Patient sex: M
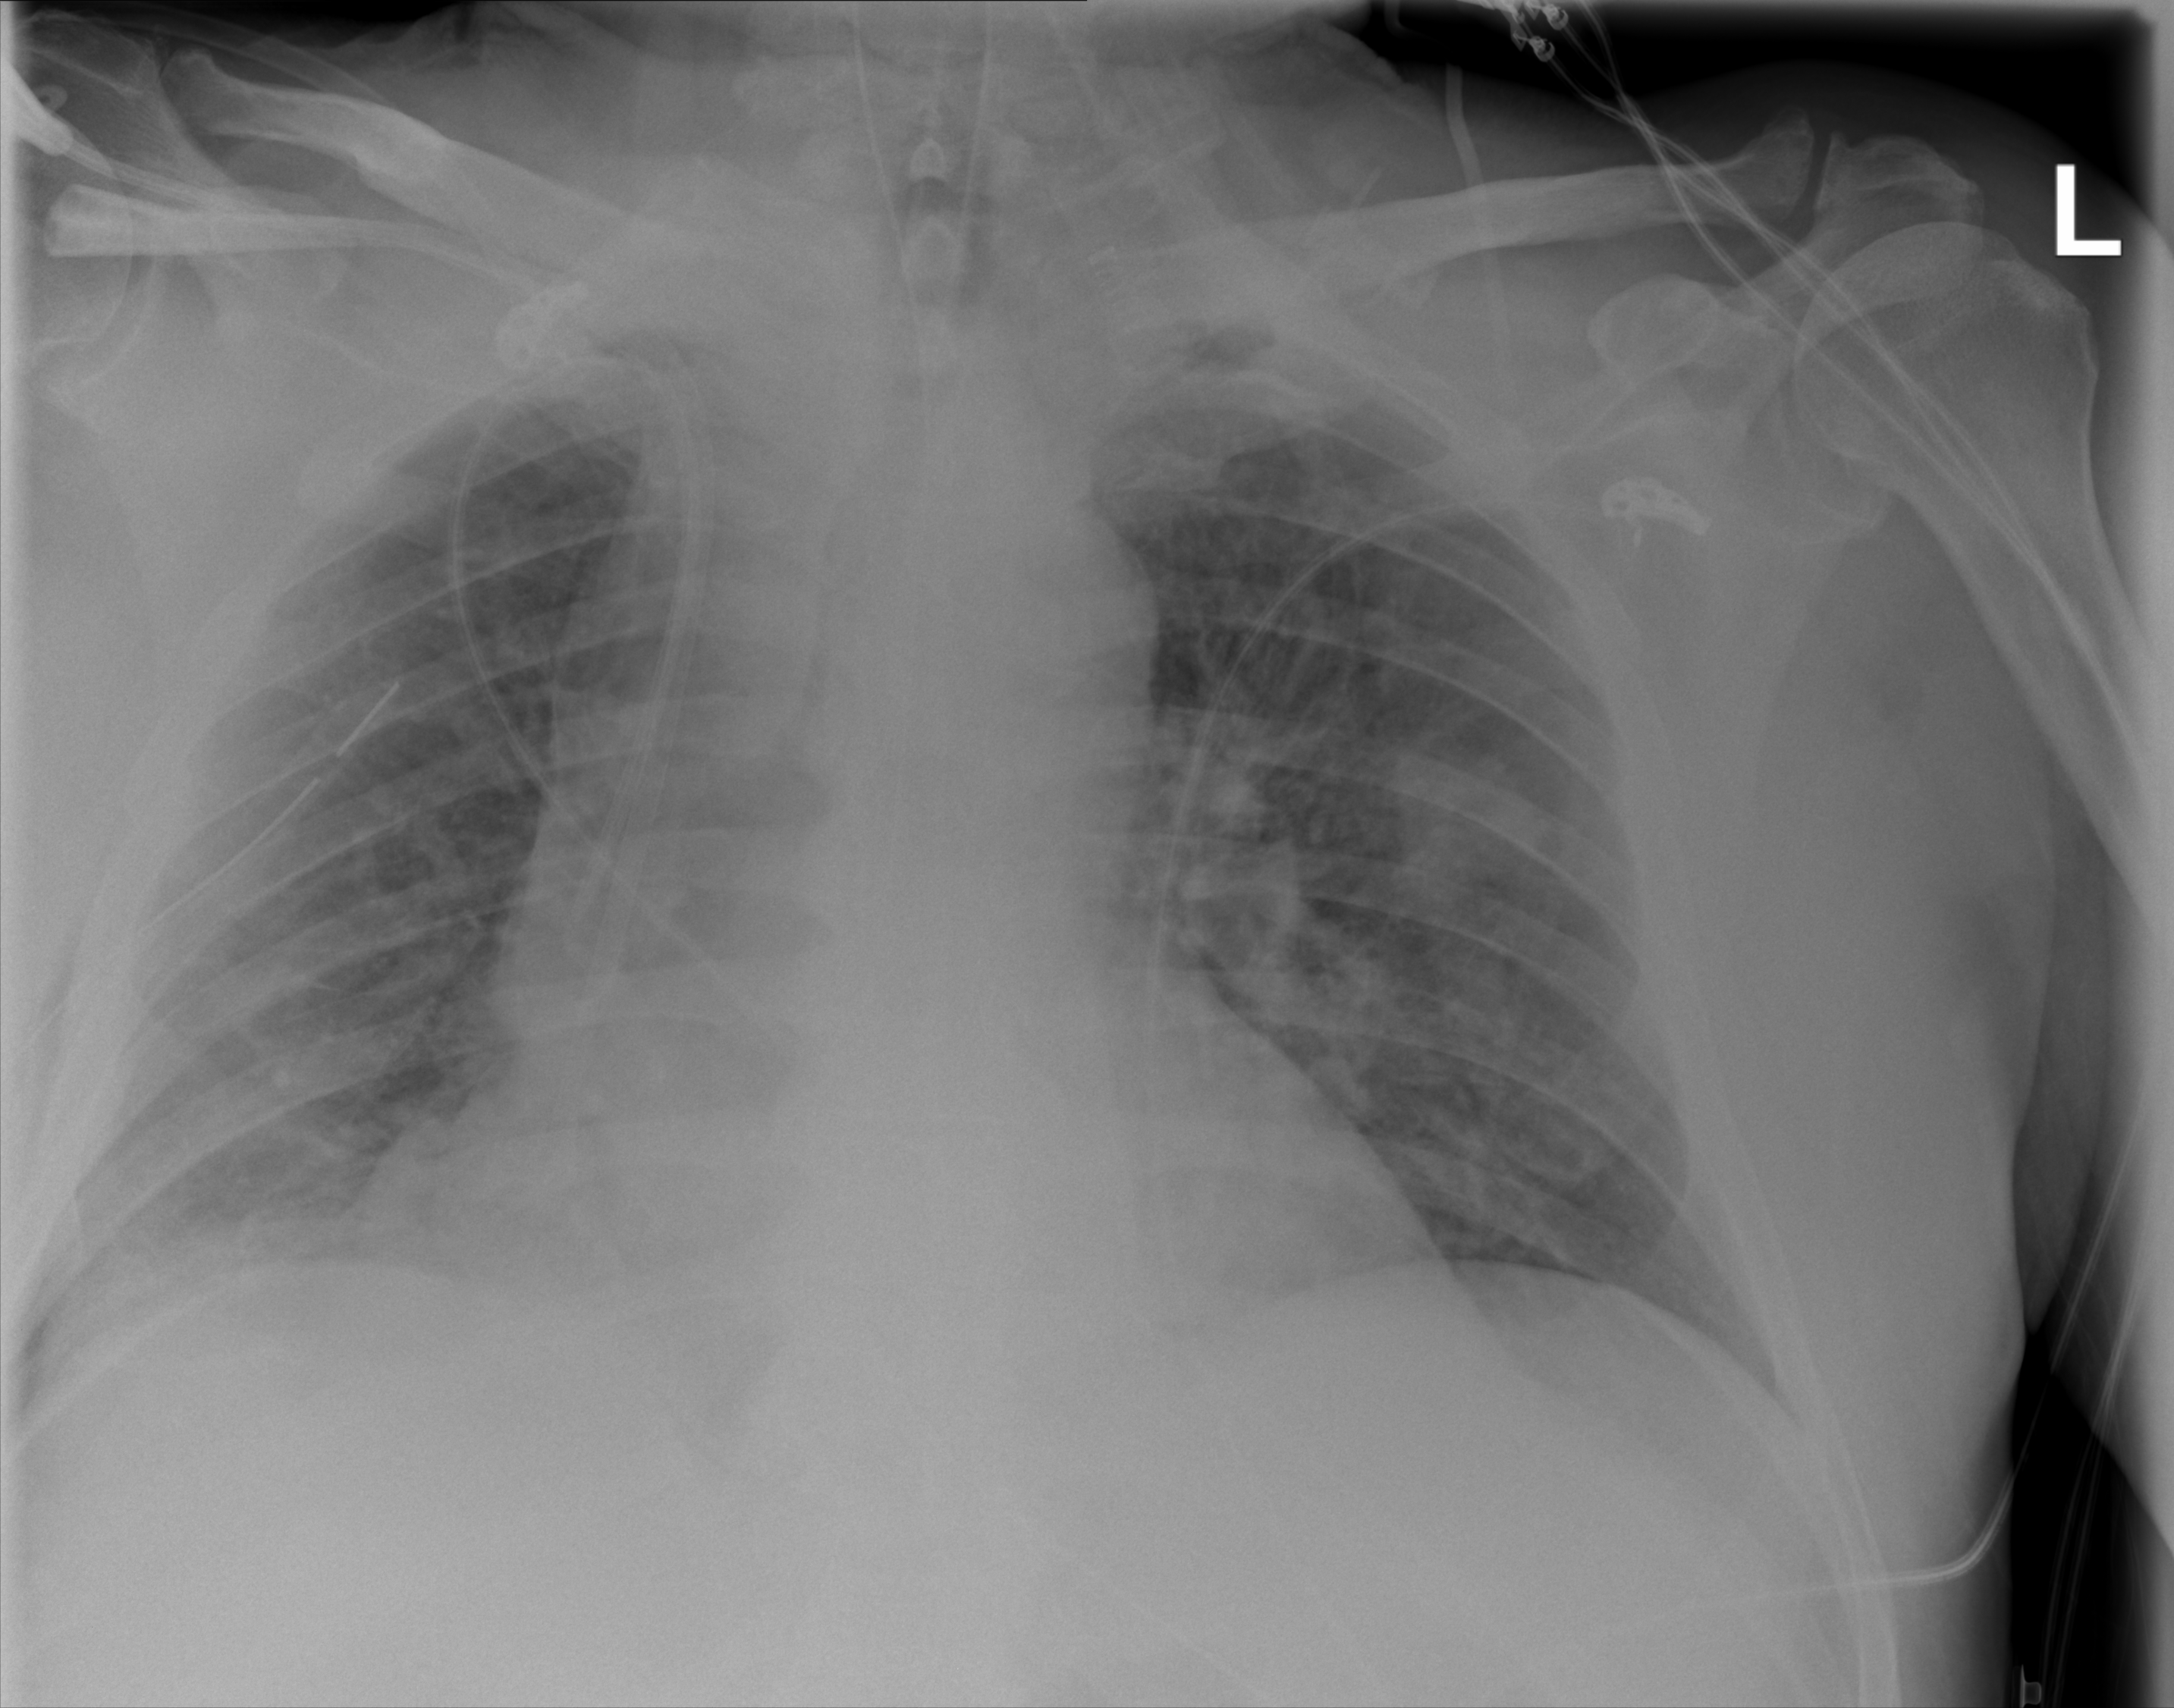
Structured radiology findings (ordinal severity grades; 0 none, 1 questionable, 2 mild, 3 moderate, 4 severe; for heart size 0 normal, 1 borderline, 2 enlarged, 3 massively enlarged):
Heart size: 2
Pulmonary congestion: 2
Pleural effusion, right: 0
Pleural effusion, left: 0
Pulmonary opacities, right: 0
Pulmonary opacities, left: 2
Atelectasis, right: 2
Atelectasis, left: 2